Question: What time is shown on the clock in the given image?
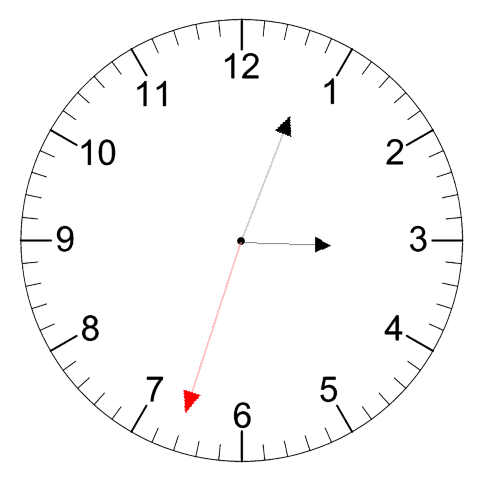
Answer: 03:03:33